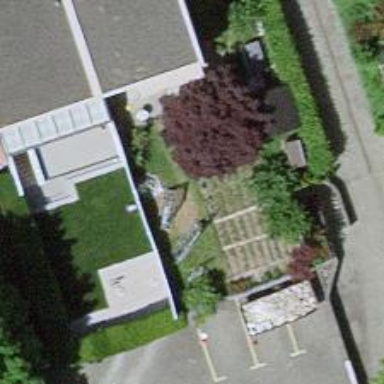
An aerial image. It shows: Group of garages.